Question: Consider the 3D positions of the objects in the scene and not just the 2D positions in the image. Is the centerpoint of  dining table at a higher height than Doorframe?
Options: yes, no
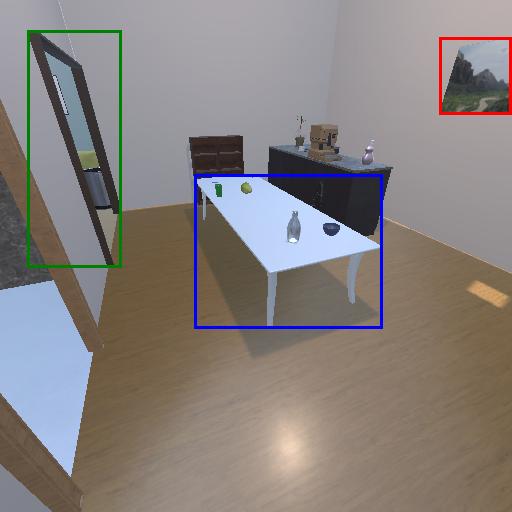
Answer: yes